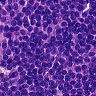
Metastatic tissue present: no